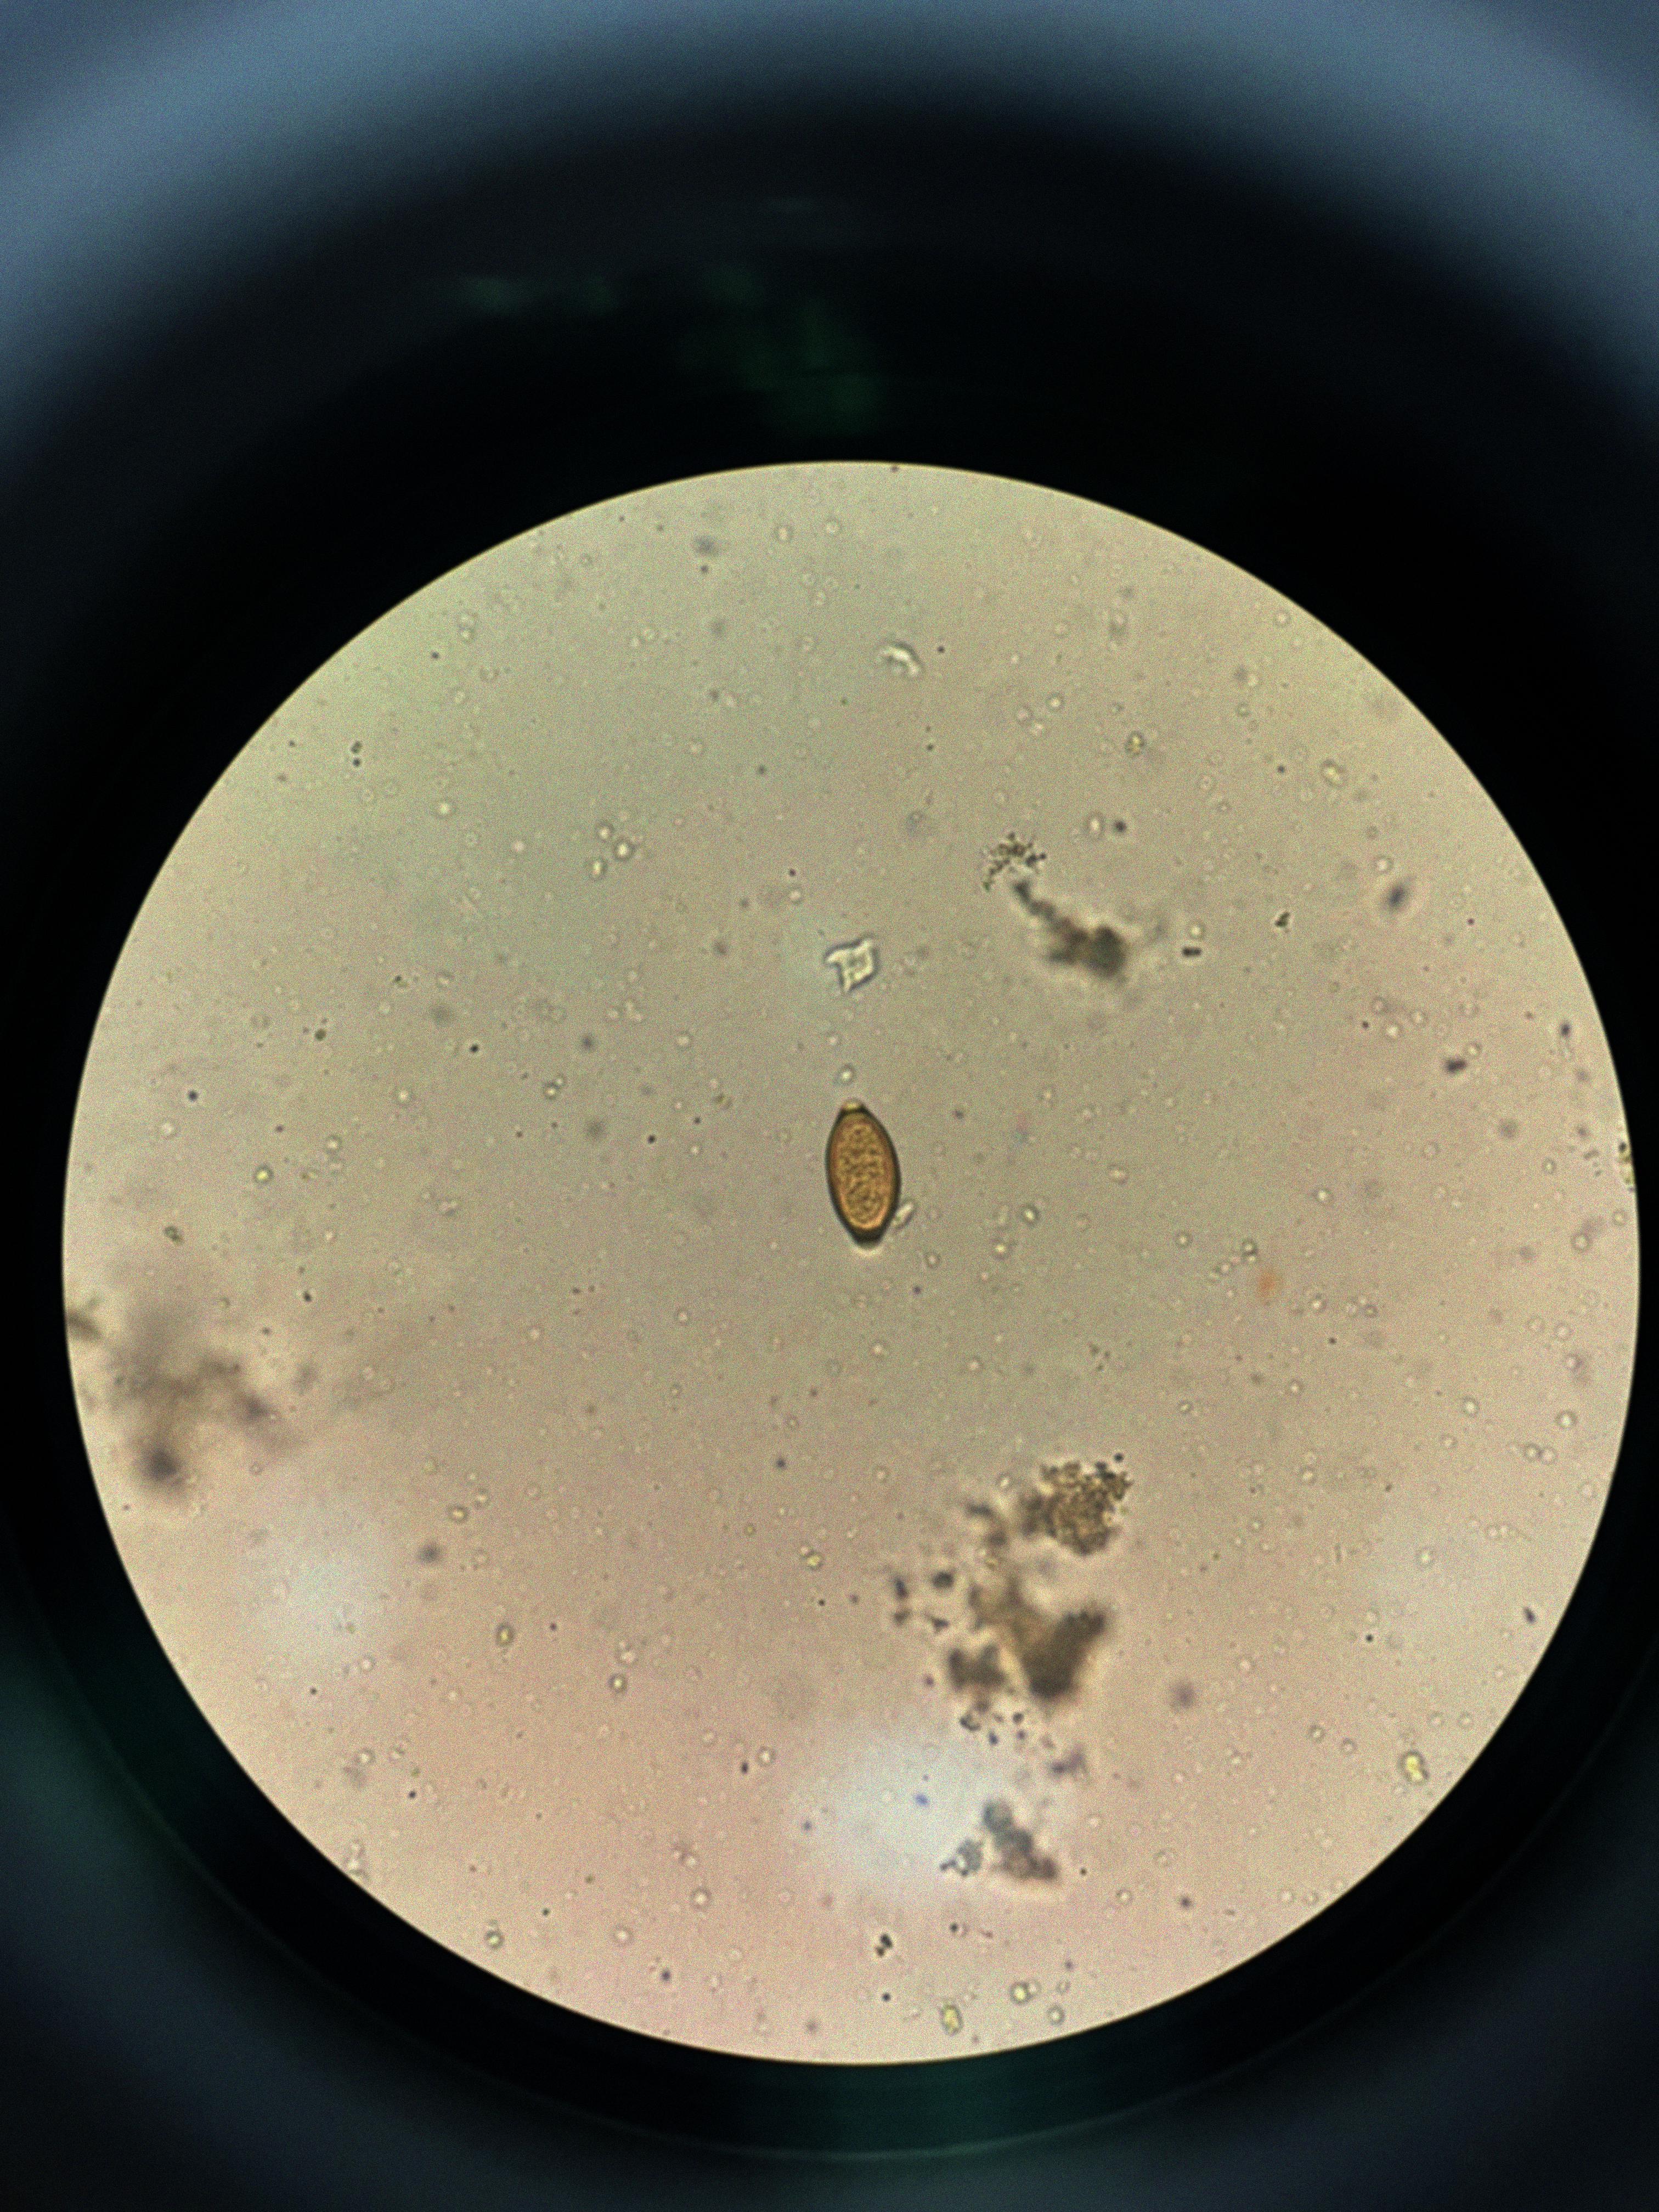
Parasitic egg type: Trichuris trichiura